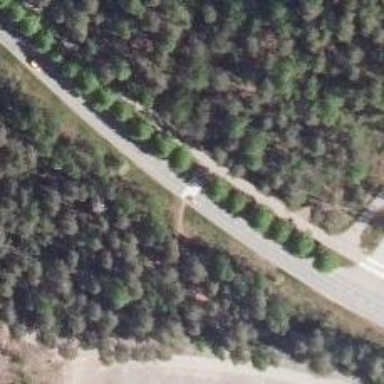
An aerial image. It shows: Cycleway.